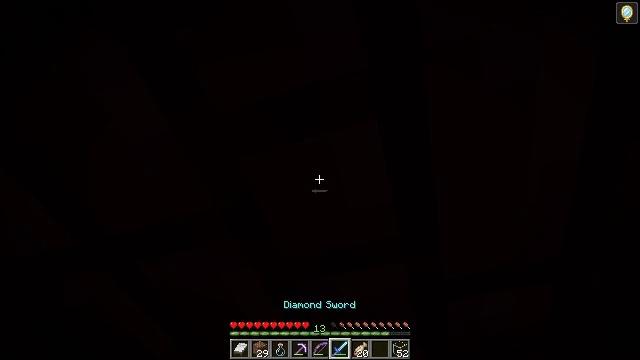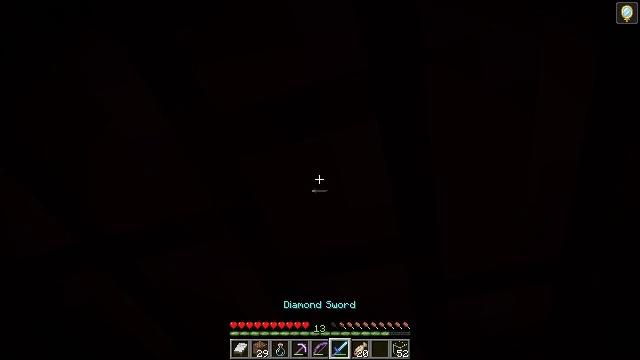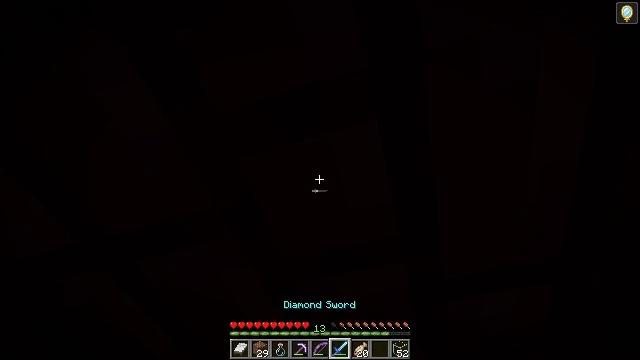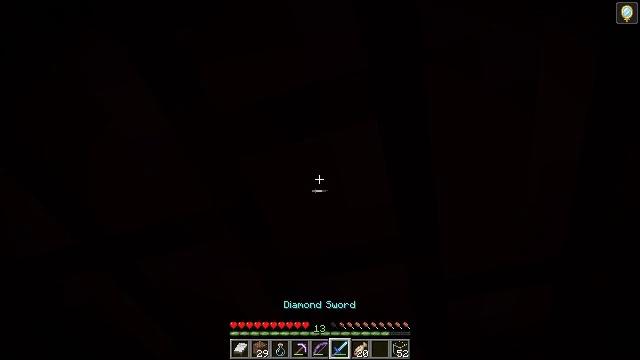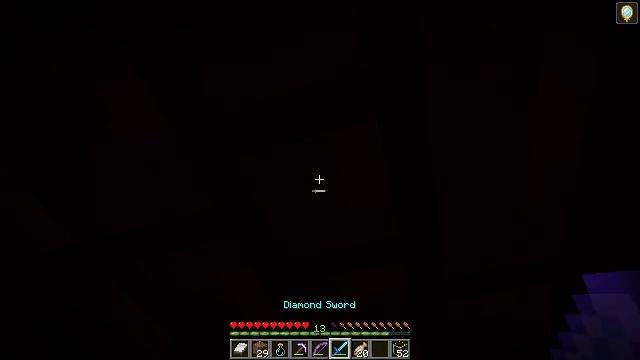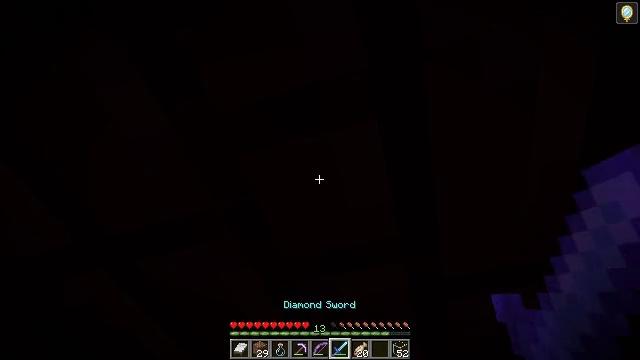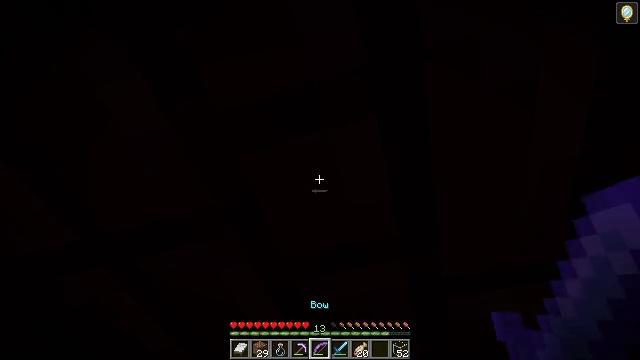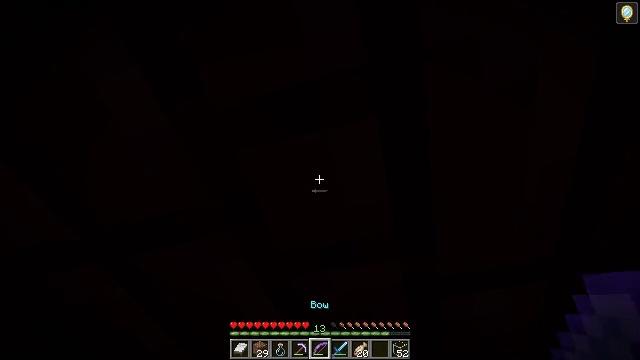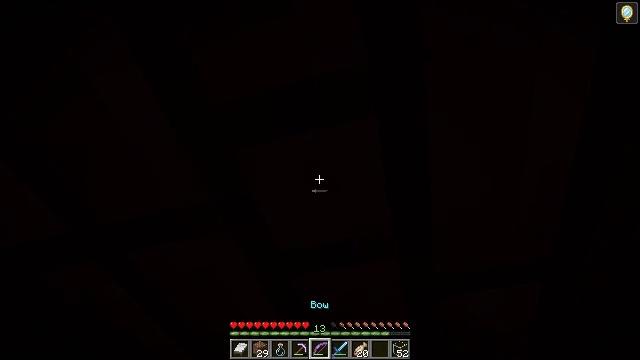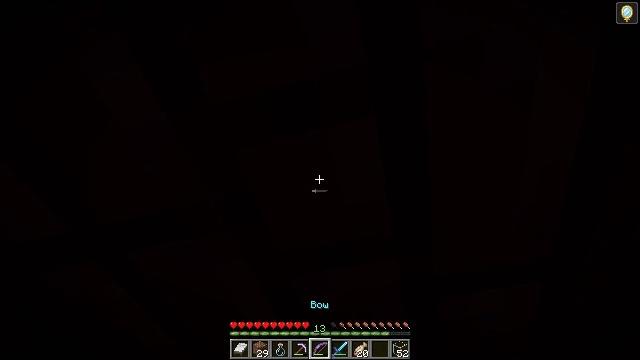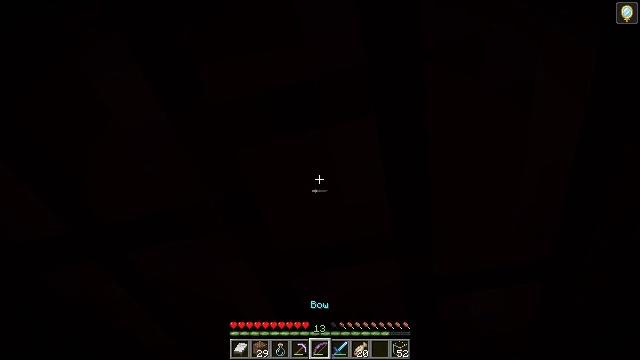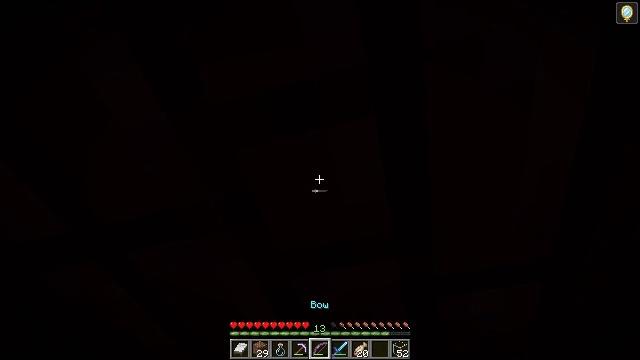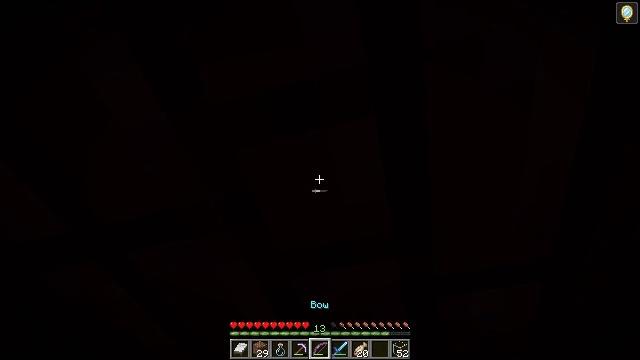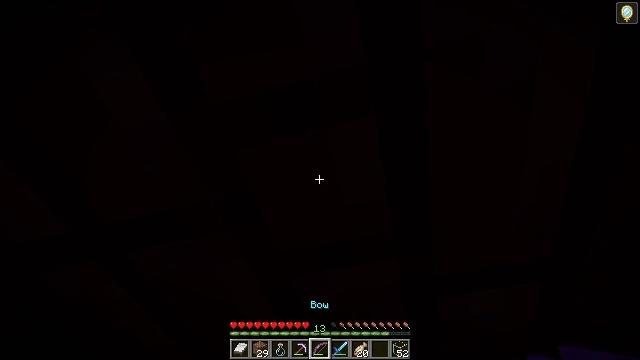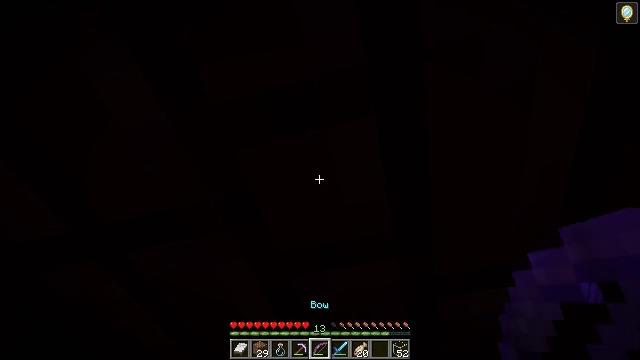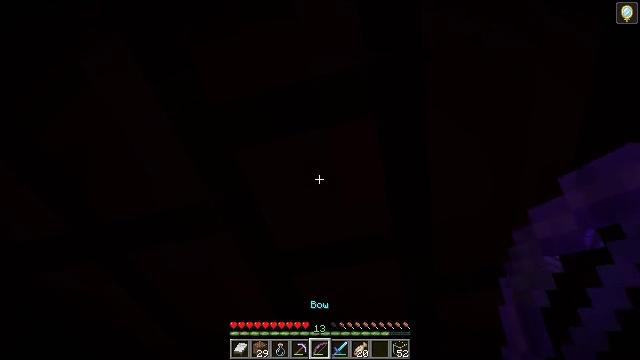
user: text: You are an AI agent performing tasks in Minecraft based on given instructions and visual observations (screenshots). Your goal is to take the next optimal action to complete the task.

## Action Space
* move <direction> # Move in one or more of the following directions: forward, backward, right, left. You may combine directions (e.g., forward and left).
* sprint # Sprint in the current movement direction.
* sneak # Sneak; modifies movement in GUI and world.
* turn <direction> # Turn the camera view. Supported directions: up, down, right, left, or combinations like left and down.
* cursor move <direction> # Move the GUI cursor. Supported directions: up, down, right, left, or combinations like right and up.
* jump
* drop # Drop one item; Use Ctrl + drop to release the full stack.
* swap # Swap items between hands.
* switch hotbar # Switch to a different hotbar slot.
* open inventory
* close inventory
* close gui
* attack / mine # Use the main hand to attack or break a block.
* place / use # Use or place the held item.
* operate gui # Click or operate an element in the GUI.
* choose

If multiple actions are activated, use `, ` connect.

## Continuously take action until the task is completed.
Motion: motion action
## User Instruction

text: Collect nether bricks for building.
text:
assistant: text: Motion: no_op
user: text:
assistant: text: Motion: no_op
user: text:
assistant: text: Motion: no_op
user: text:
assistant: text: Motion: no_op
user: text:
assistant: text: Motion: no_op
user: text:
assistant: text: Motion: no_op
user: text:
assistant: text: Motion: no_op
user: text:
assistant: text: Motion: no_op
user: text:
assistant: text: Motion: no_op
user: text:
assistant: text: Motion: no_op
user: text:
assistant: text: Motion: no_op
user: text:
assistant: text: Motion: no_op
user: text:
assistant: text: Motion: no_op
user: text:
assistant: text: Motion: no_op
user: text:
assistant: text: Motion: no_op
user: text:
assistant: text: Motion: no_op
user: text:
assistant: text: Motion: no_op
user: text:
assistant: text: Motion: no_op
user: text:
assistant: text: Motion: no_op
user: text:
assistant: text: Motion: no_op
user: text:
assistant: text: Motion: no_op
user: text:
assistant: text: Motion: no_op
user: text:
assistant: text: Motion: no_op
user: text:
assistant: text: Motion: no_op
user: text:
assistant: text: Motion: no_op
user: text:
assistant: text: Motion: no_op
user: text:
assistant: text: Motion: no_op
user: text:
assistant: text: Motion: attack / mine
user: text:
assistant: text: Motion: attack / mine
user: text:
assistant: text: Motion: attack / mine